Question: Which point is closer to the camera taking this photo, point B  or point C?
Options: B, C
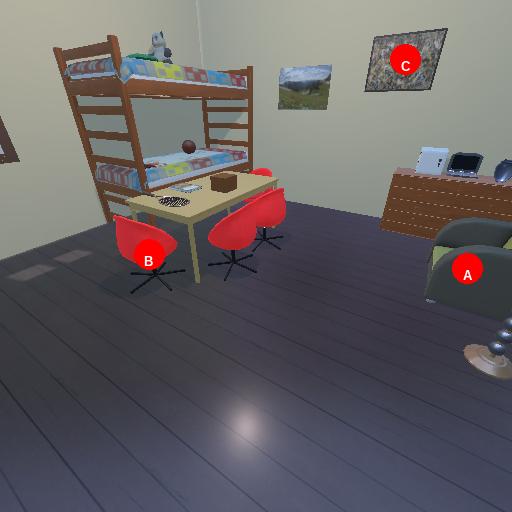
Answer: B